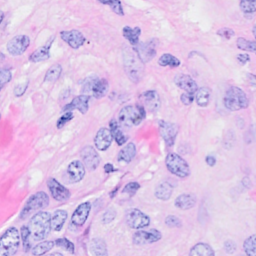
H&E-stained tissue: Breast